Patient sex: M
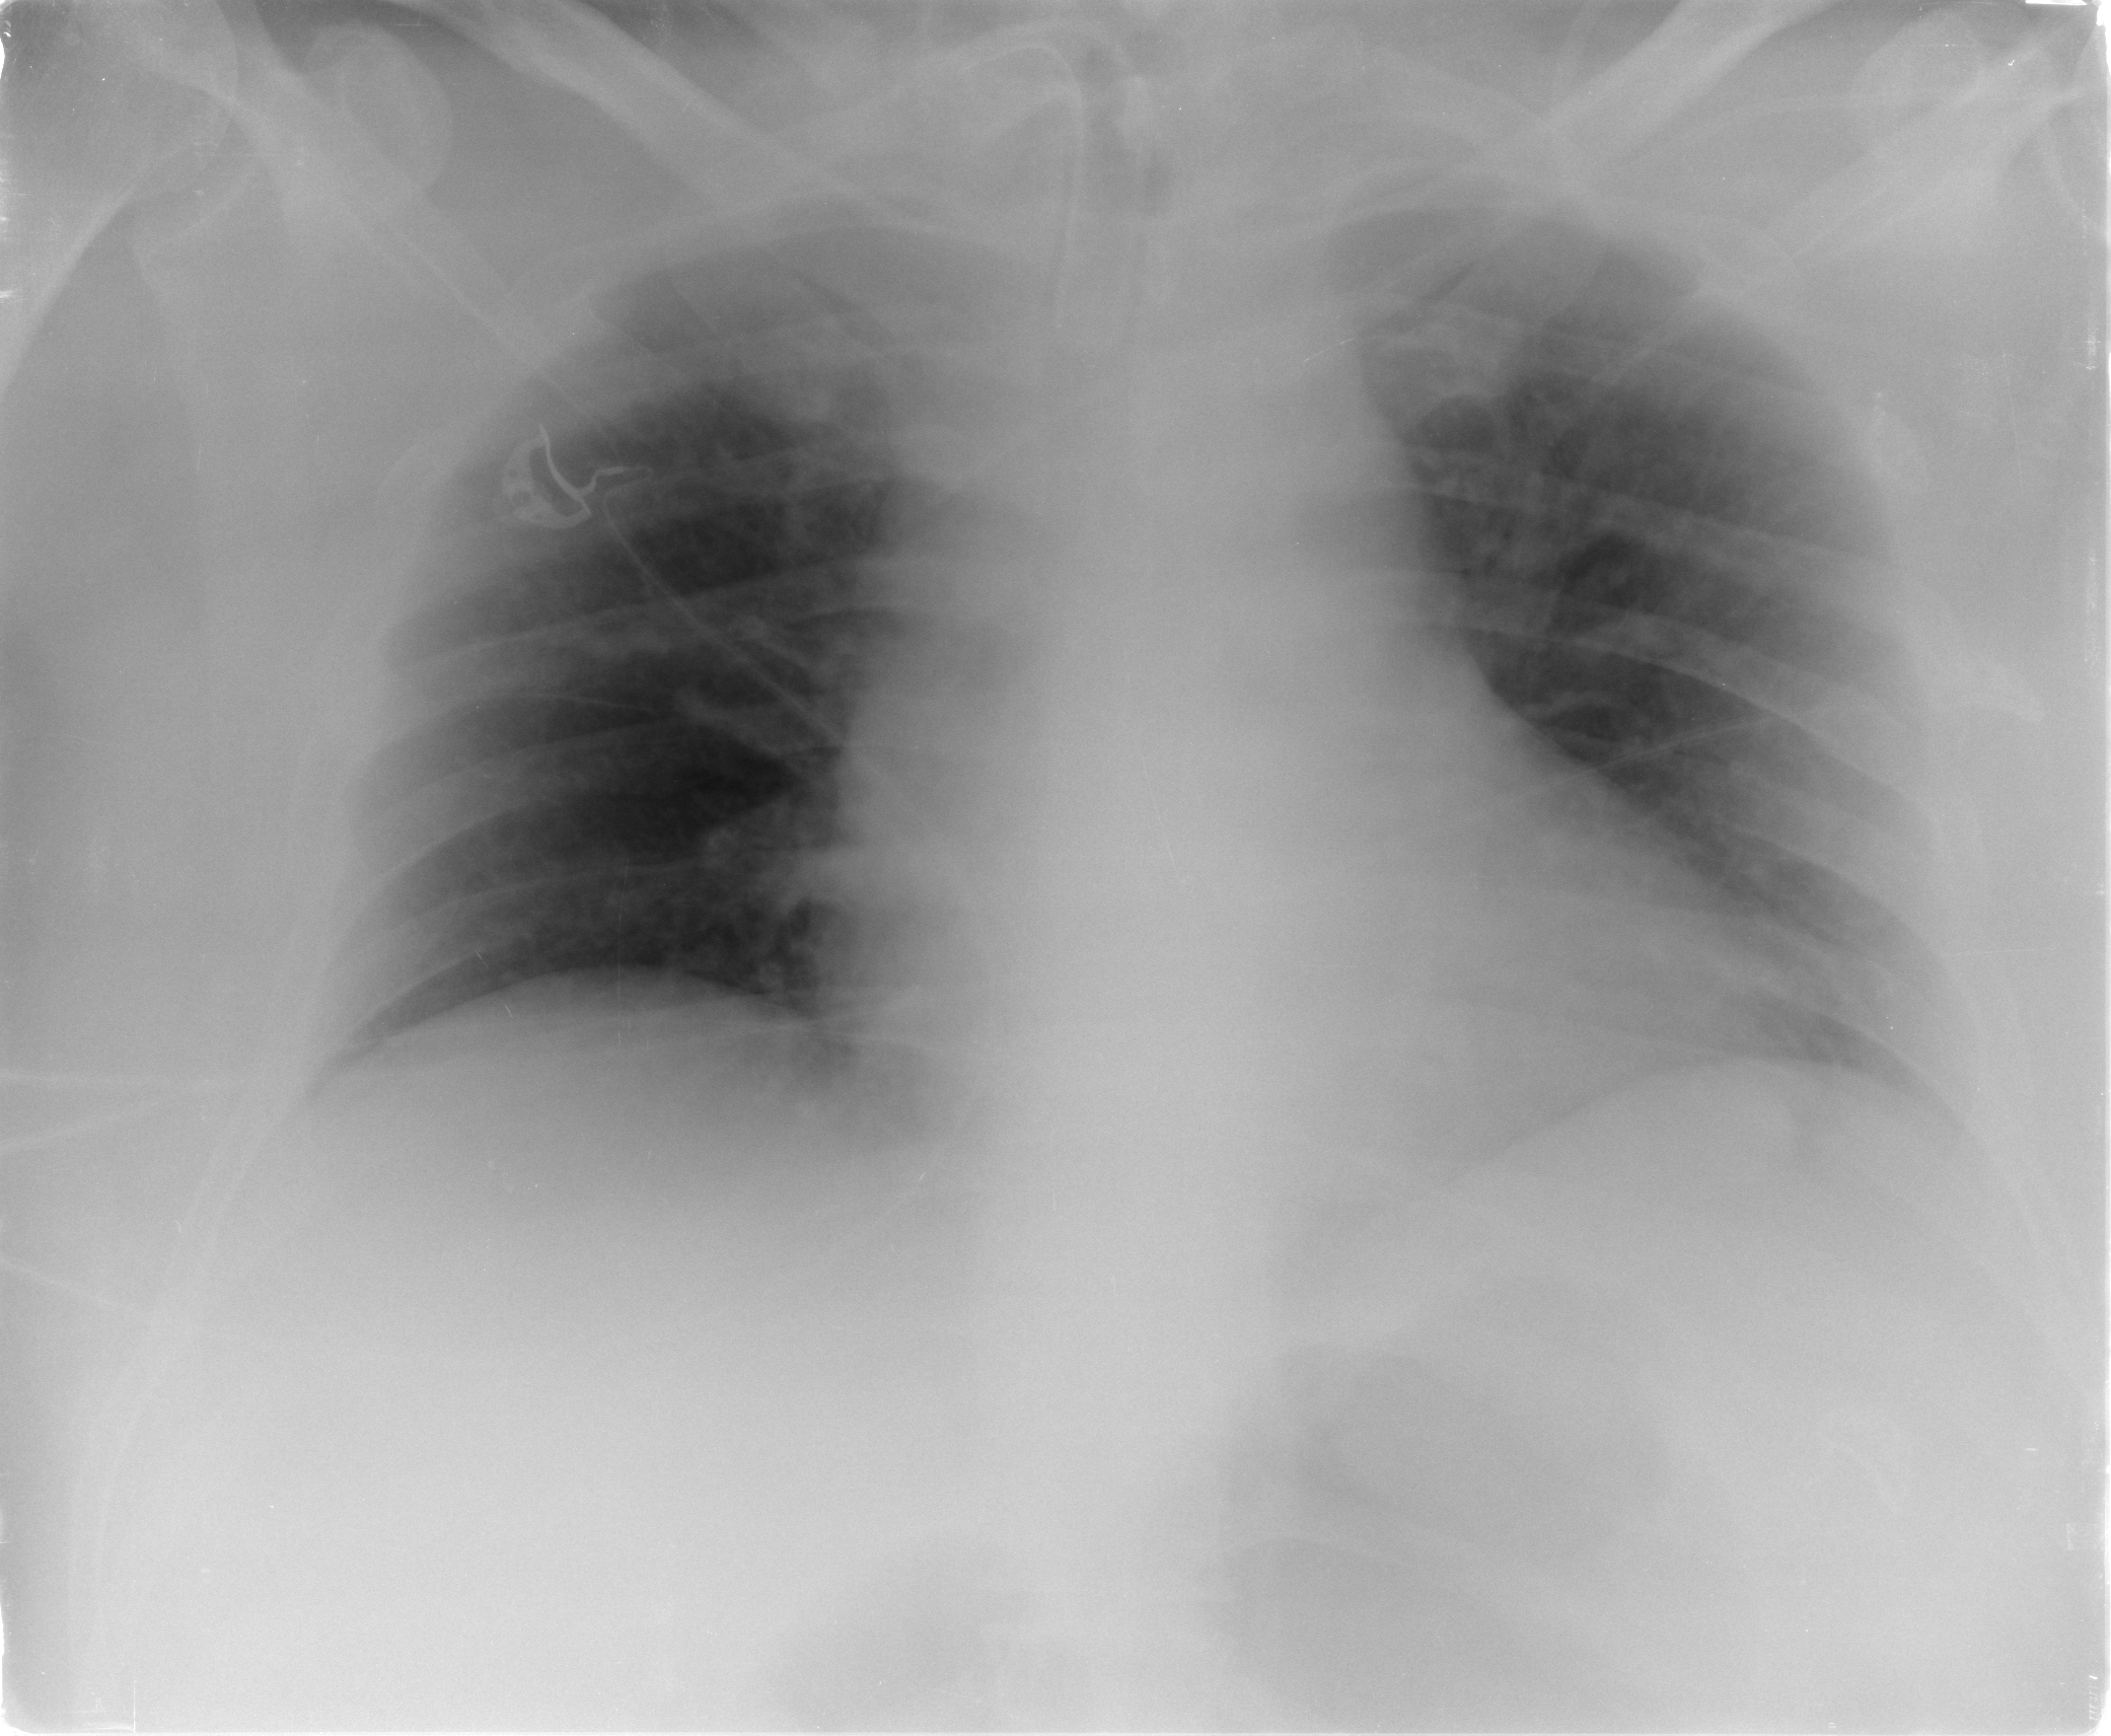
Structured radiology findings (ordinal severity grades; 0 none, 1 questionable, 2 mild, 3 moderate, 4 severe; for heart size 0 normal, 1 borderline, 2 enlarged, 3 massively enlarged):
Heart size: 2
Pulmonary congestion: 2
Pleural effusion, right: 0
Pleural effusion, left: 2
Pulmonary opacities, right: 0
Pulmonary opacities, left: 0
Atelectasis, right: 0
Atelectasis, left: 0